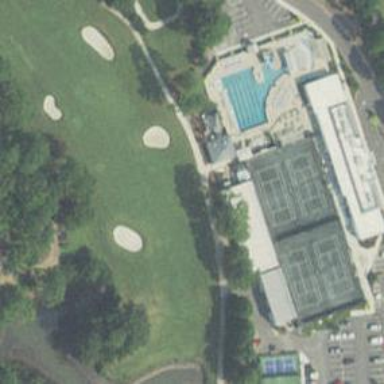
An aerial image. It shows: Golf hole.